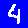
Digit: 4